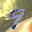
Label: 9